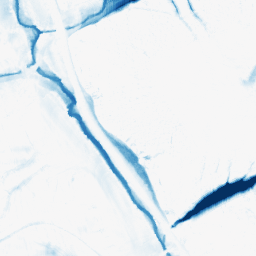
Category: morphological
Decomposition family: morphological_ellipse
Decomposition parameters: operation: closing
width: 30
height: 20
Upsampling method: lanczos
Upsampling parameters: scale: 8
Upsampling scale: 8